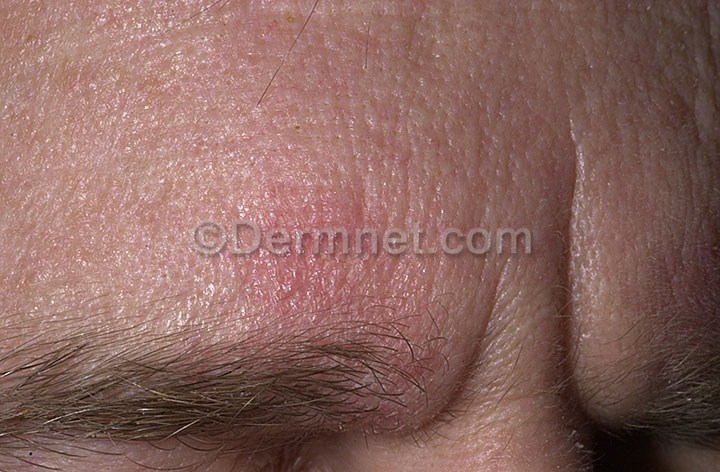
Disease: Psoriasis pictures Lichen Planus and related diseases